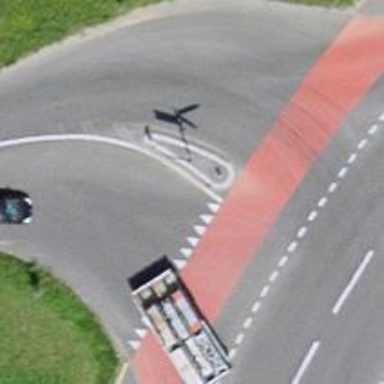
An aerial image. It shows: Road with "give way" sign.